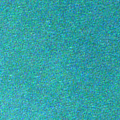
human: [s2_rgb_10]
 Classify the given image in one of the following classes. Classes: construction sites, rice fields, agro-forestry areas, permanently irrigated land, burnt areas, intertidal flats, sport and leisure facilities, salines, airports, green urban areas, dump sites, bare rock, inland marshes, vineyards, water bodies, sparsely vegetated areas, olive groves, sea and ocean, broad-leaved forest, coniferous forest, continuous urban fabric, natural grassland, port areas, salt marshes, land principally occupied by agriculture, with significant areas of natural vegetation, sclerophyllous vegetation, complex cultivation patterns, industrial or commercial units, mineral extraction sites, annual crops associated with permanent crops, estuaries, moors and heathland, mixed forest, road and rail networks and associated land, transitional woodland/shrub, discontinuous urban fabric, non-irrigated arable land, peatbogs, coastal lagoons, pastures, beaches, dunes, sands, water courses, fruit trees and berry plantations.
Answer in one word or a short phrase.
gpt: sea and ocean